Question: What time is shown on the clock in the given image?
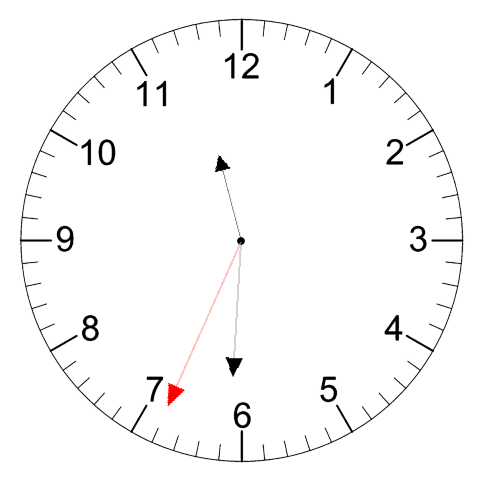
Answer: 11:30:34